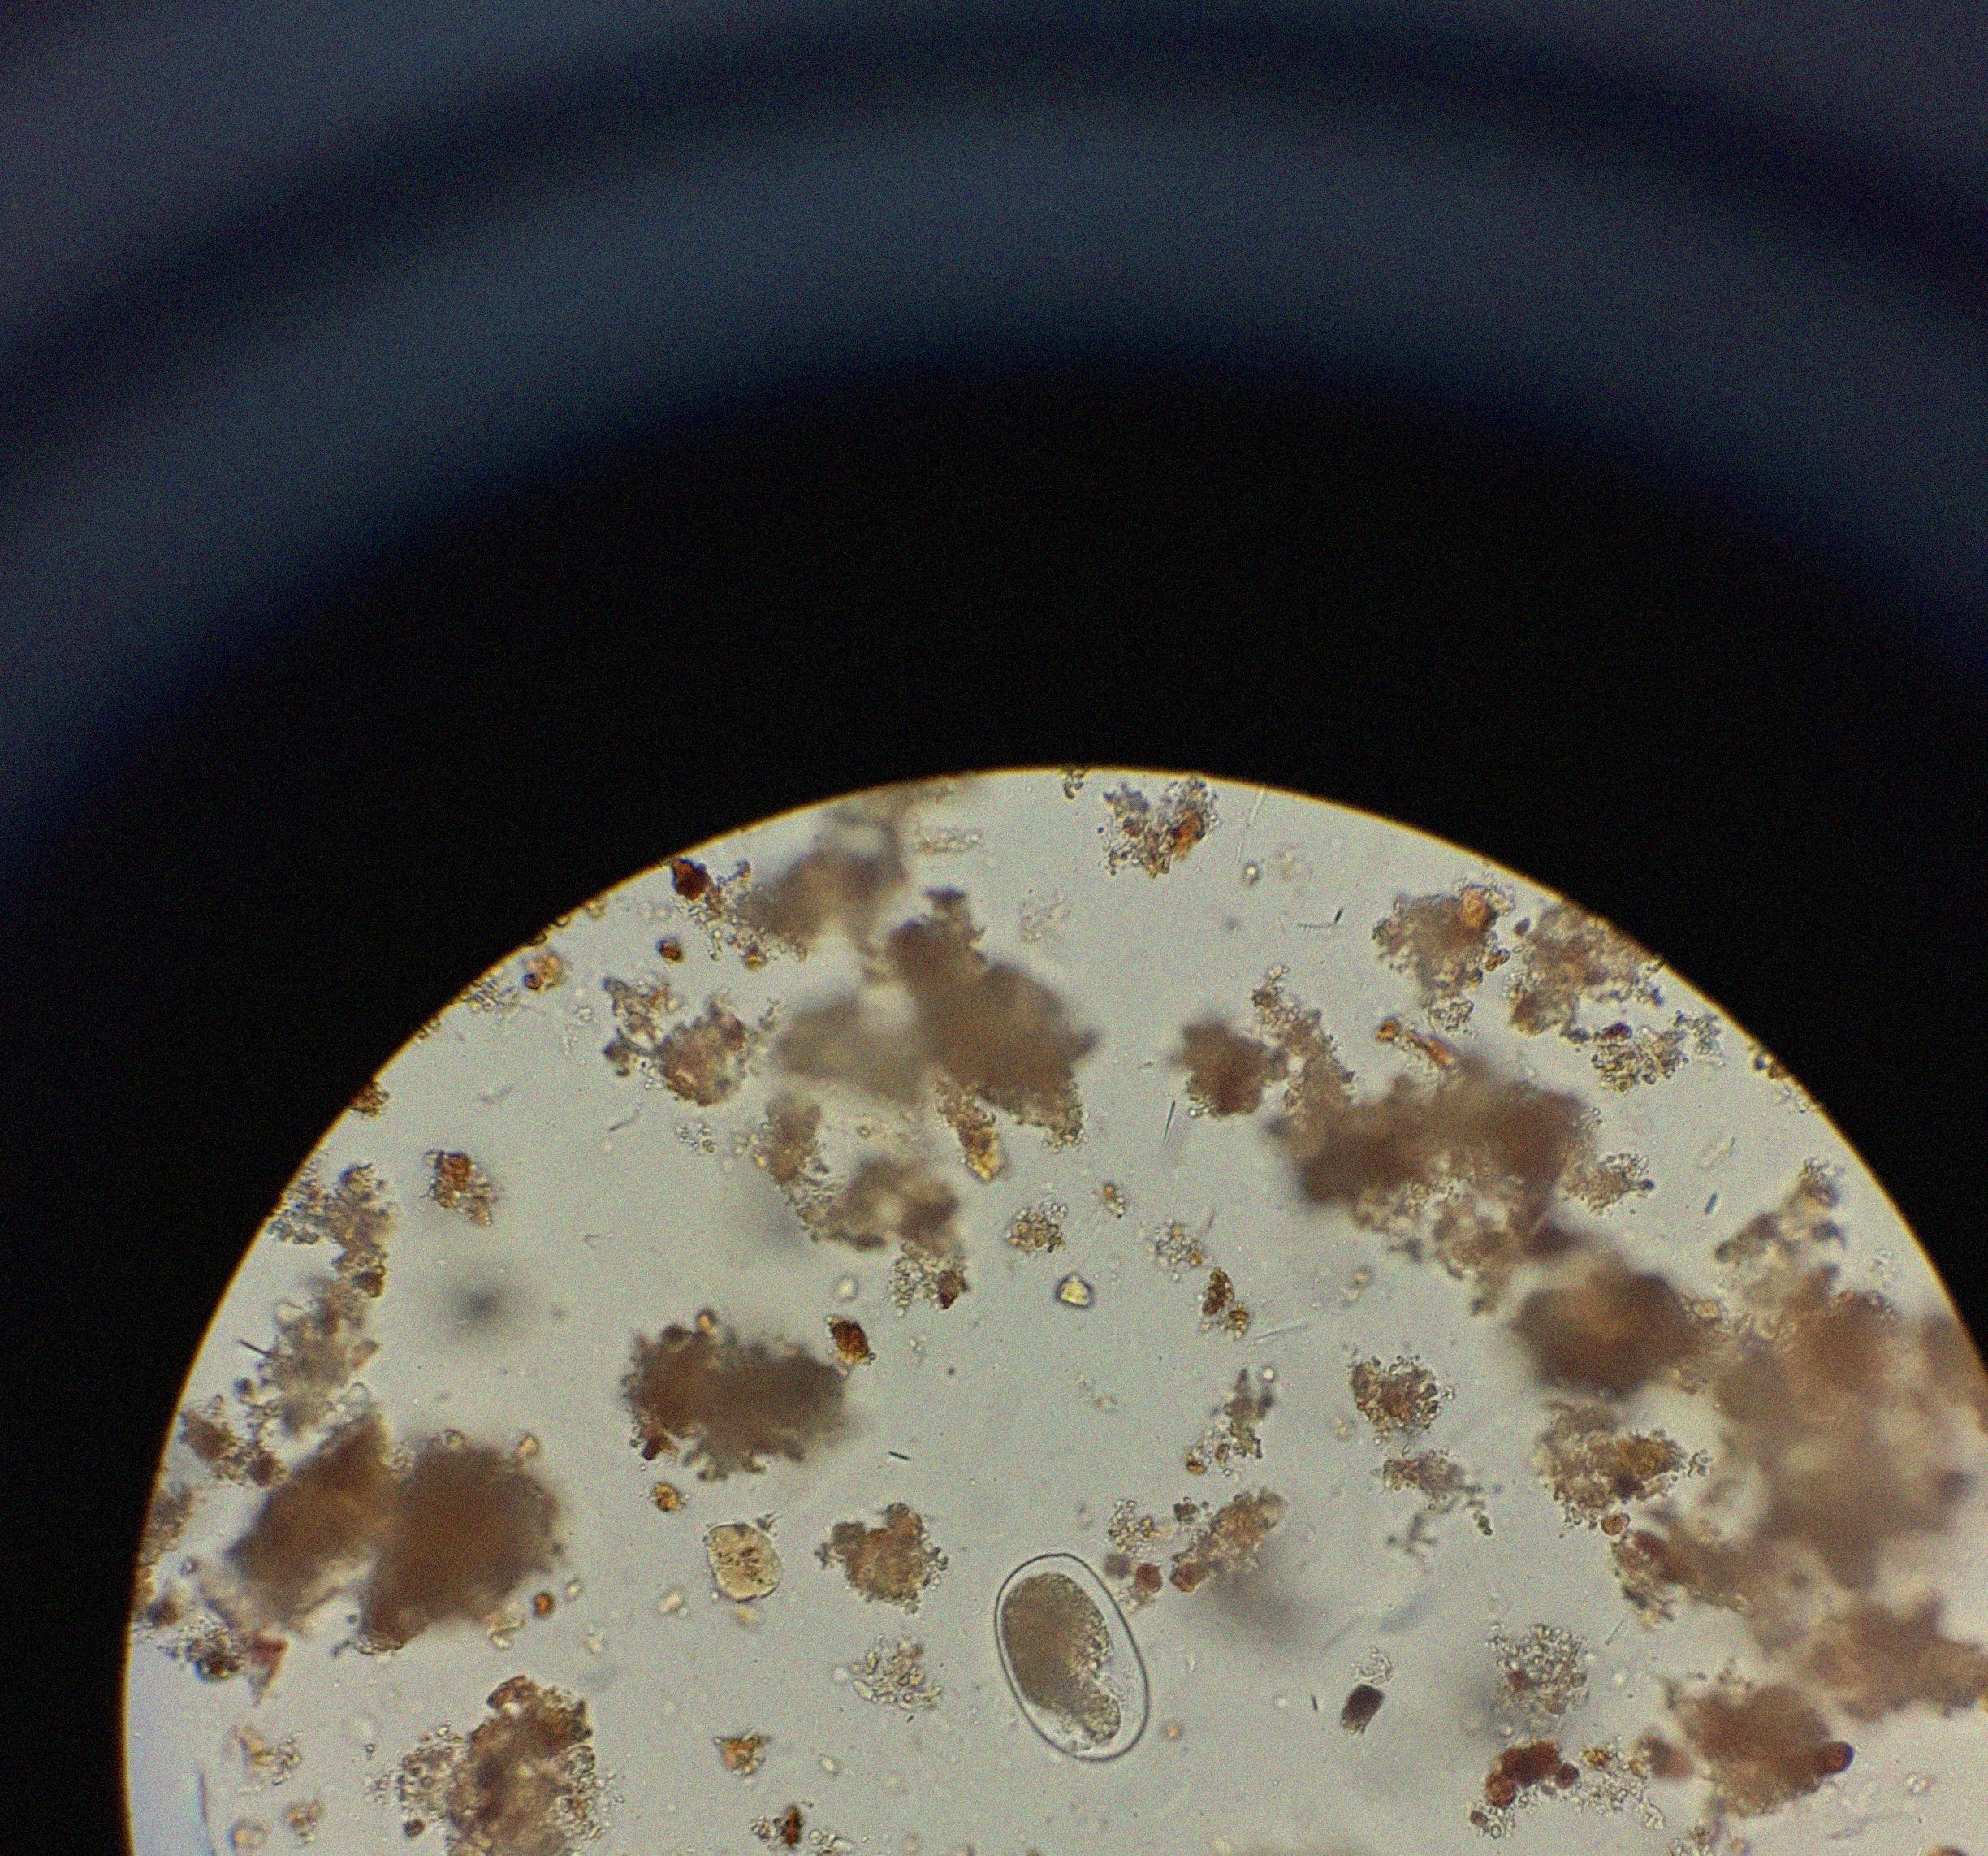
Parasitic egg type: Hookworm egg